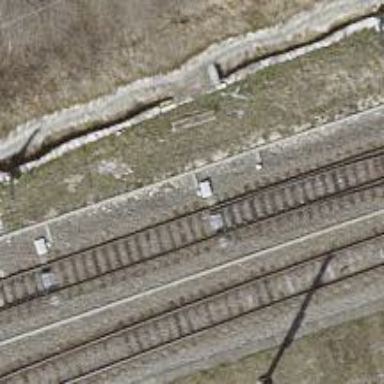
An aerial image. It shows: Railway switch.